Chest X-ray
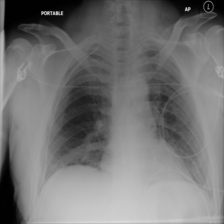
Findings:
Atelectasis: negative
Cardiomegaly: negative
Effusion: negative
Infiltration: negative
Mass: negative
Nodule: negative
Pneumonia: negative
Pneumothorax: negative
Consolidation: negative
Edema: negative
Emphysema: negative
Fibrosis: negative
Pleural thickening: negative
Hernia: negative